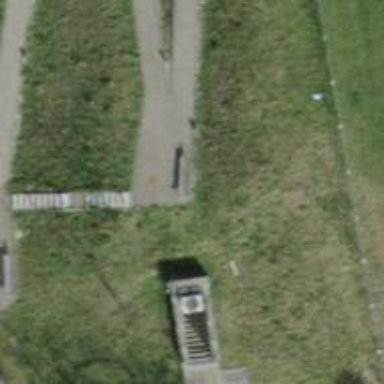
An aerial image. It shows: Bench for seating.